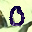
Label: 0